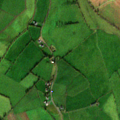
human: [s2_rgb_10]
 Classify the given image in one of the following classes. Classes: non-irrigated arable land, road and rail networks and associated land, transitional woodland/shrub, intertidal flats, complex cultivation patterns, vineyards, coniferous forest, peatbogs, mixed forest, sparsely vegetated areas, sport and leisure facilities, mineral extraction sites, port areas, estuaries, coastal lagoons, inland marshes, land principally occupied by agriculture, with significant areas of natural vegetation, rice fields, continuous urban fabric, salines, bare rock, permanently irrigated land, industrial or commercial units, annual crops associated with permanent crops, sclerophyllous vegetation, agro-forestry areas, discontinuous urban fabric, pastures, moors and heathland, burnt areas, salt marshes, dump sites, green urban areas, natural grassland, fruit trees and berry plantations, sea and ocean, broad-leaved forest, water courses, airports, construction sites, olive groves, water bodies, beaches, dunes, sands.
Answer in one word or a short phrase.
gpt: non-irrigated arable land, pastures, complex cultivation patterns